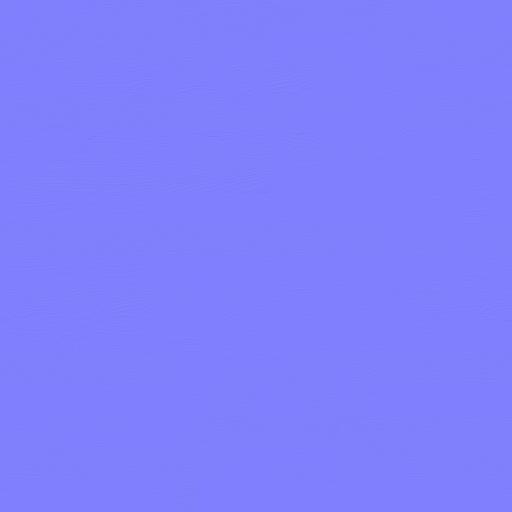
light rough used wood wooden